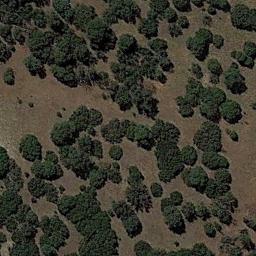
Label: chaparral